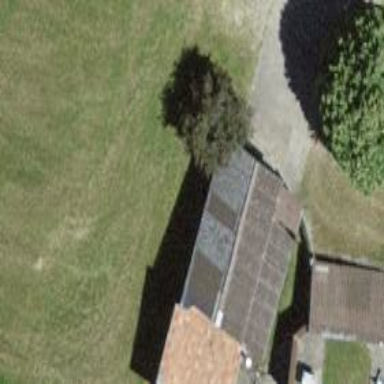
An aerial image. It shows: Garage.